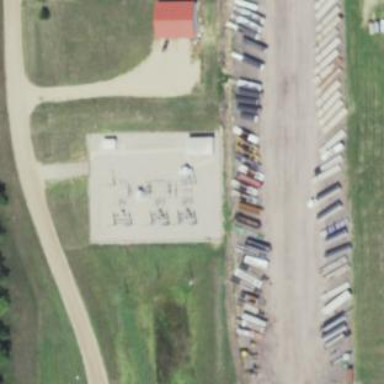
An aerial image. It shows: Distribution power substation secured by fence.